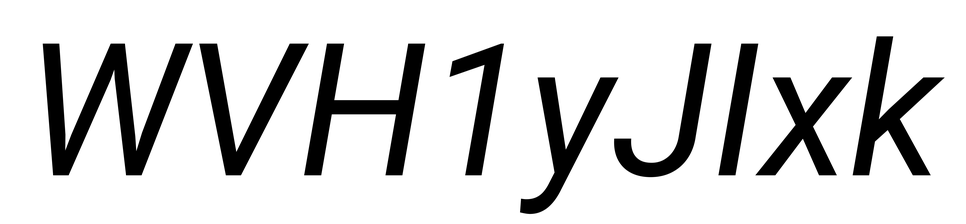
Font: Roboto-Italic_Italic